Question: I try to put the space to the index in the letters of the labels of Gnuplot. I use the following command:
'''
set terminal pngcairo size 500,400 enhanced font 'Verdana,10'
set output 'test.png'
set xlabel 'atan(~{/Symbol w}{.6\~}_2)'
set ylabel 'atan(~{/Symbol w}{.6\~}_2)'
plot sin(x)
'''
As you can see from the plot here the '_2' over-plot the symbol. Could someone help me to understand how to put extra space to the indexes?

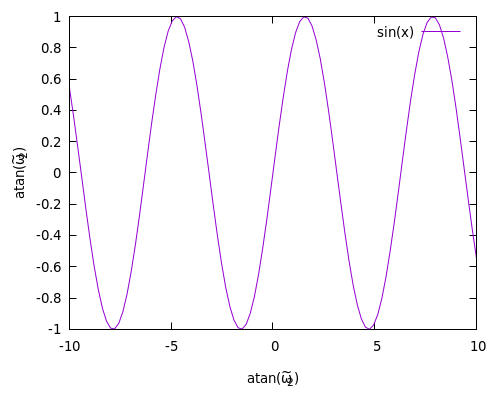
Answer: Admittedly, this is a bit of a hacky solution but it seems to work:
'''
set xlabel 'atan(~{/Symbol w}{.6\~} _2)'
set ylabel 'atan(~{/Symbol w}{.6\~} _2)'
'''
Adding the space after the symbol means that the subscript '2' doesn't overlap with it: